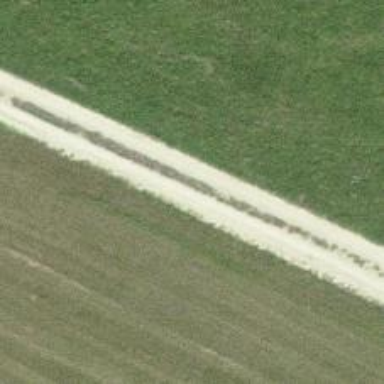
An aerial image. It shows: Track with grade2 tracktype.